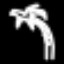
Label: palm tree